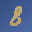
Label: 8